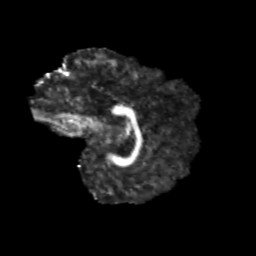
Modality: FA
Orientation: sagittal
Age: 12
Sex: female
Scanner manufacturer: siemens
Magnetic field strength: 3 T
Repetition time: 3.8 s
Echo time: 0.07 s